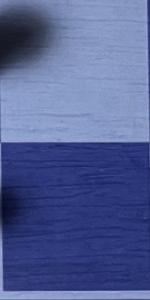
Label: Empty